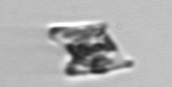
Label: Eucampia